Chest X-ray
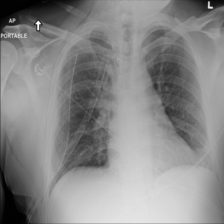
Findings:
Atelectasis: positive
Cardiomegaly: negative
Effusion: negative
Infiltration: negative
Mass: positive
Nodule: negative
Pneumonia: negative
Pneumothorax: negative
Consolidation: negative
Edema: negative
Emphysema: negative
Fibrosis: negative
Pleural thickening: negative
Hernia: negative